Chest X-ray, AP view. Patient: 72 years old, sex F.
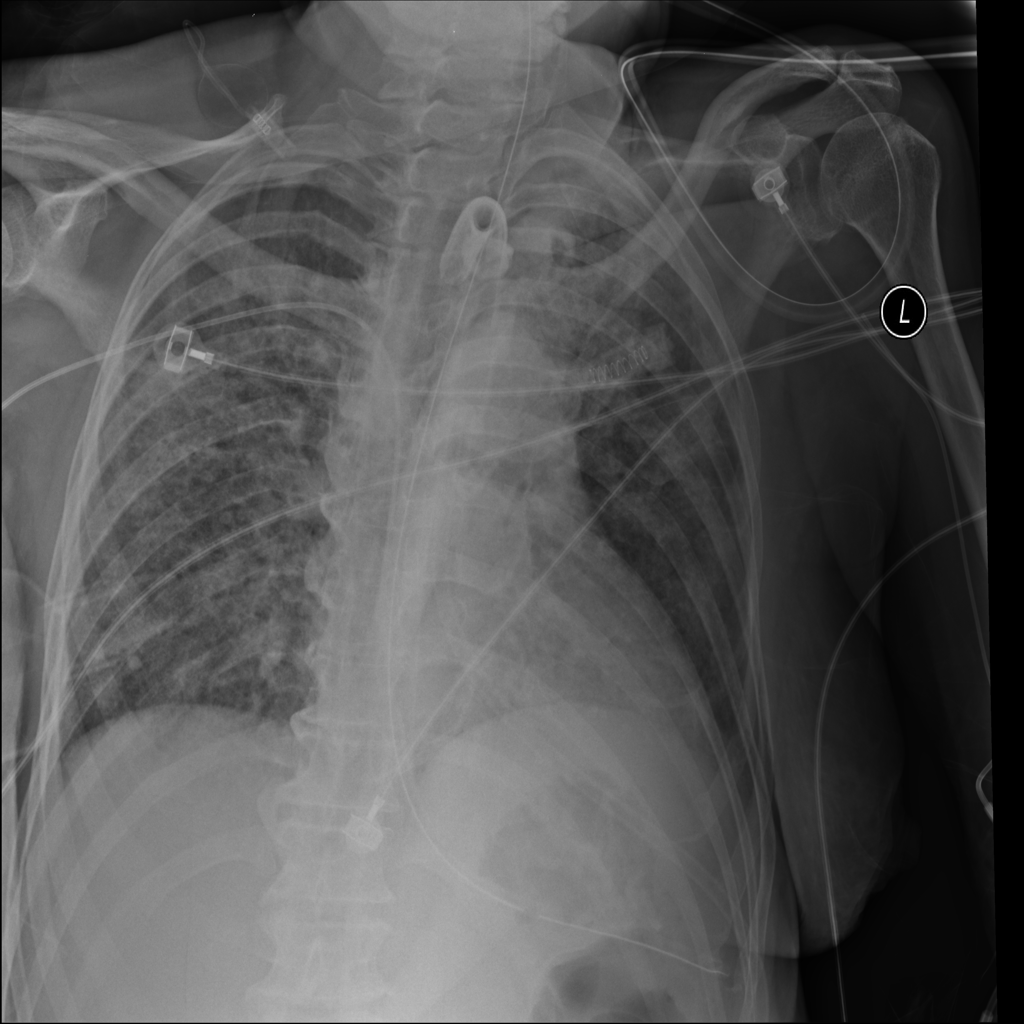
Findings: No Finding